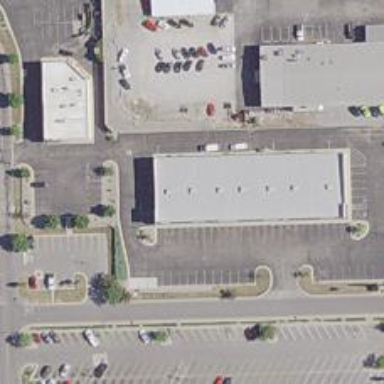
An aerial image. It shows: Post office.